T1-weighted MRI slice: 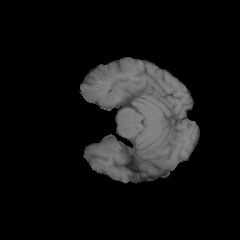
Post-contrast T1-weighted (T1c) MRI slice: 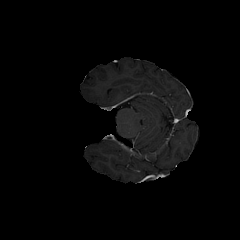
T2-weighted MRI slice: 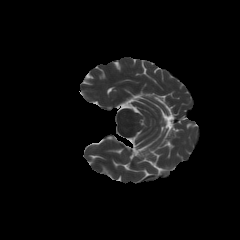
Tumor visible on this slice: no